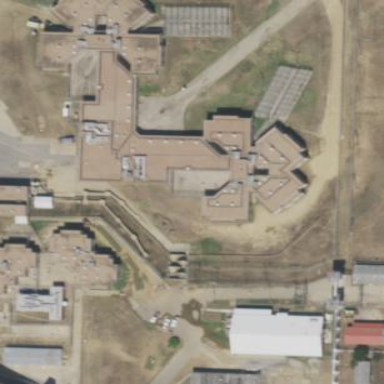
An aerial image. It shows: Prison building.